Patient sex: F
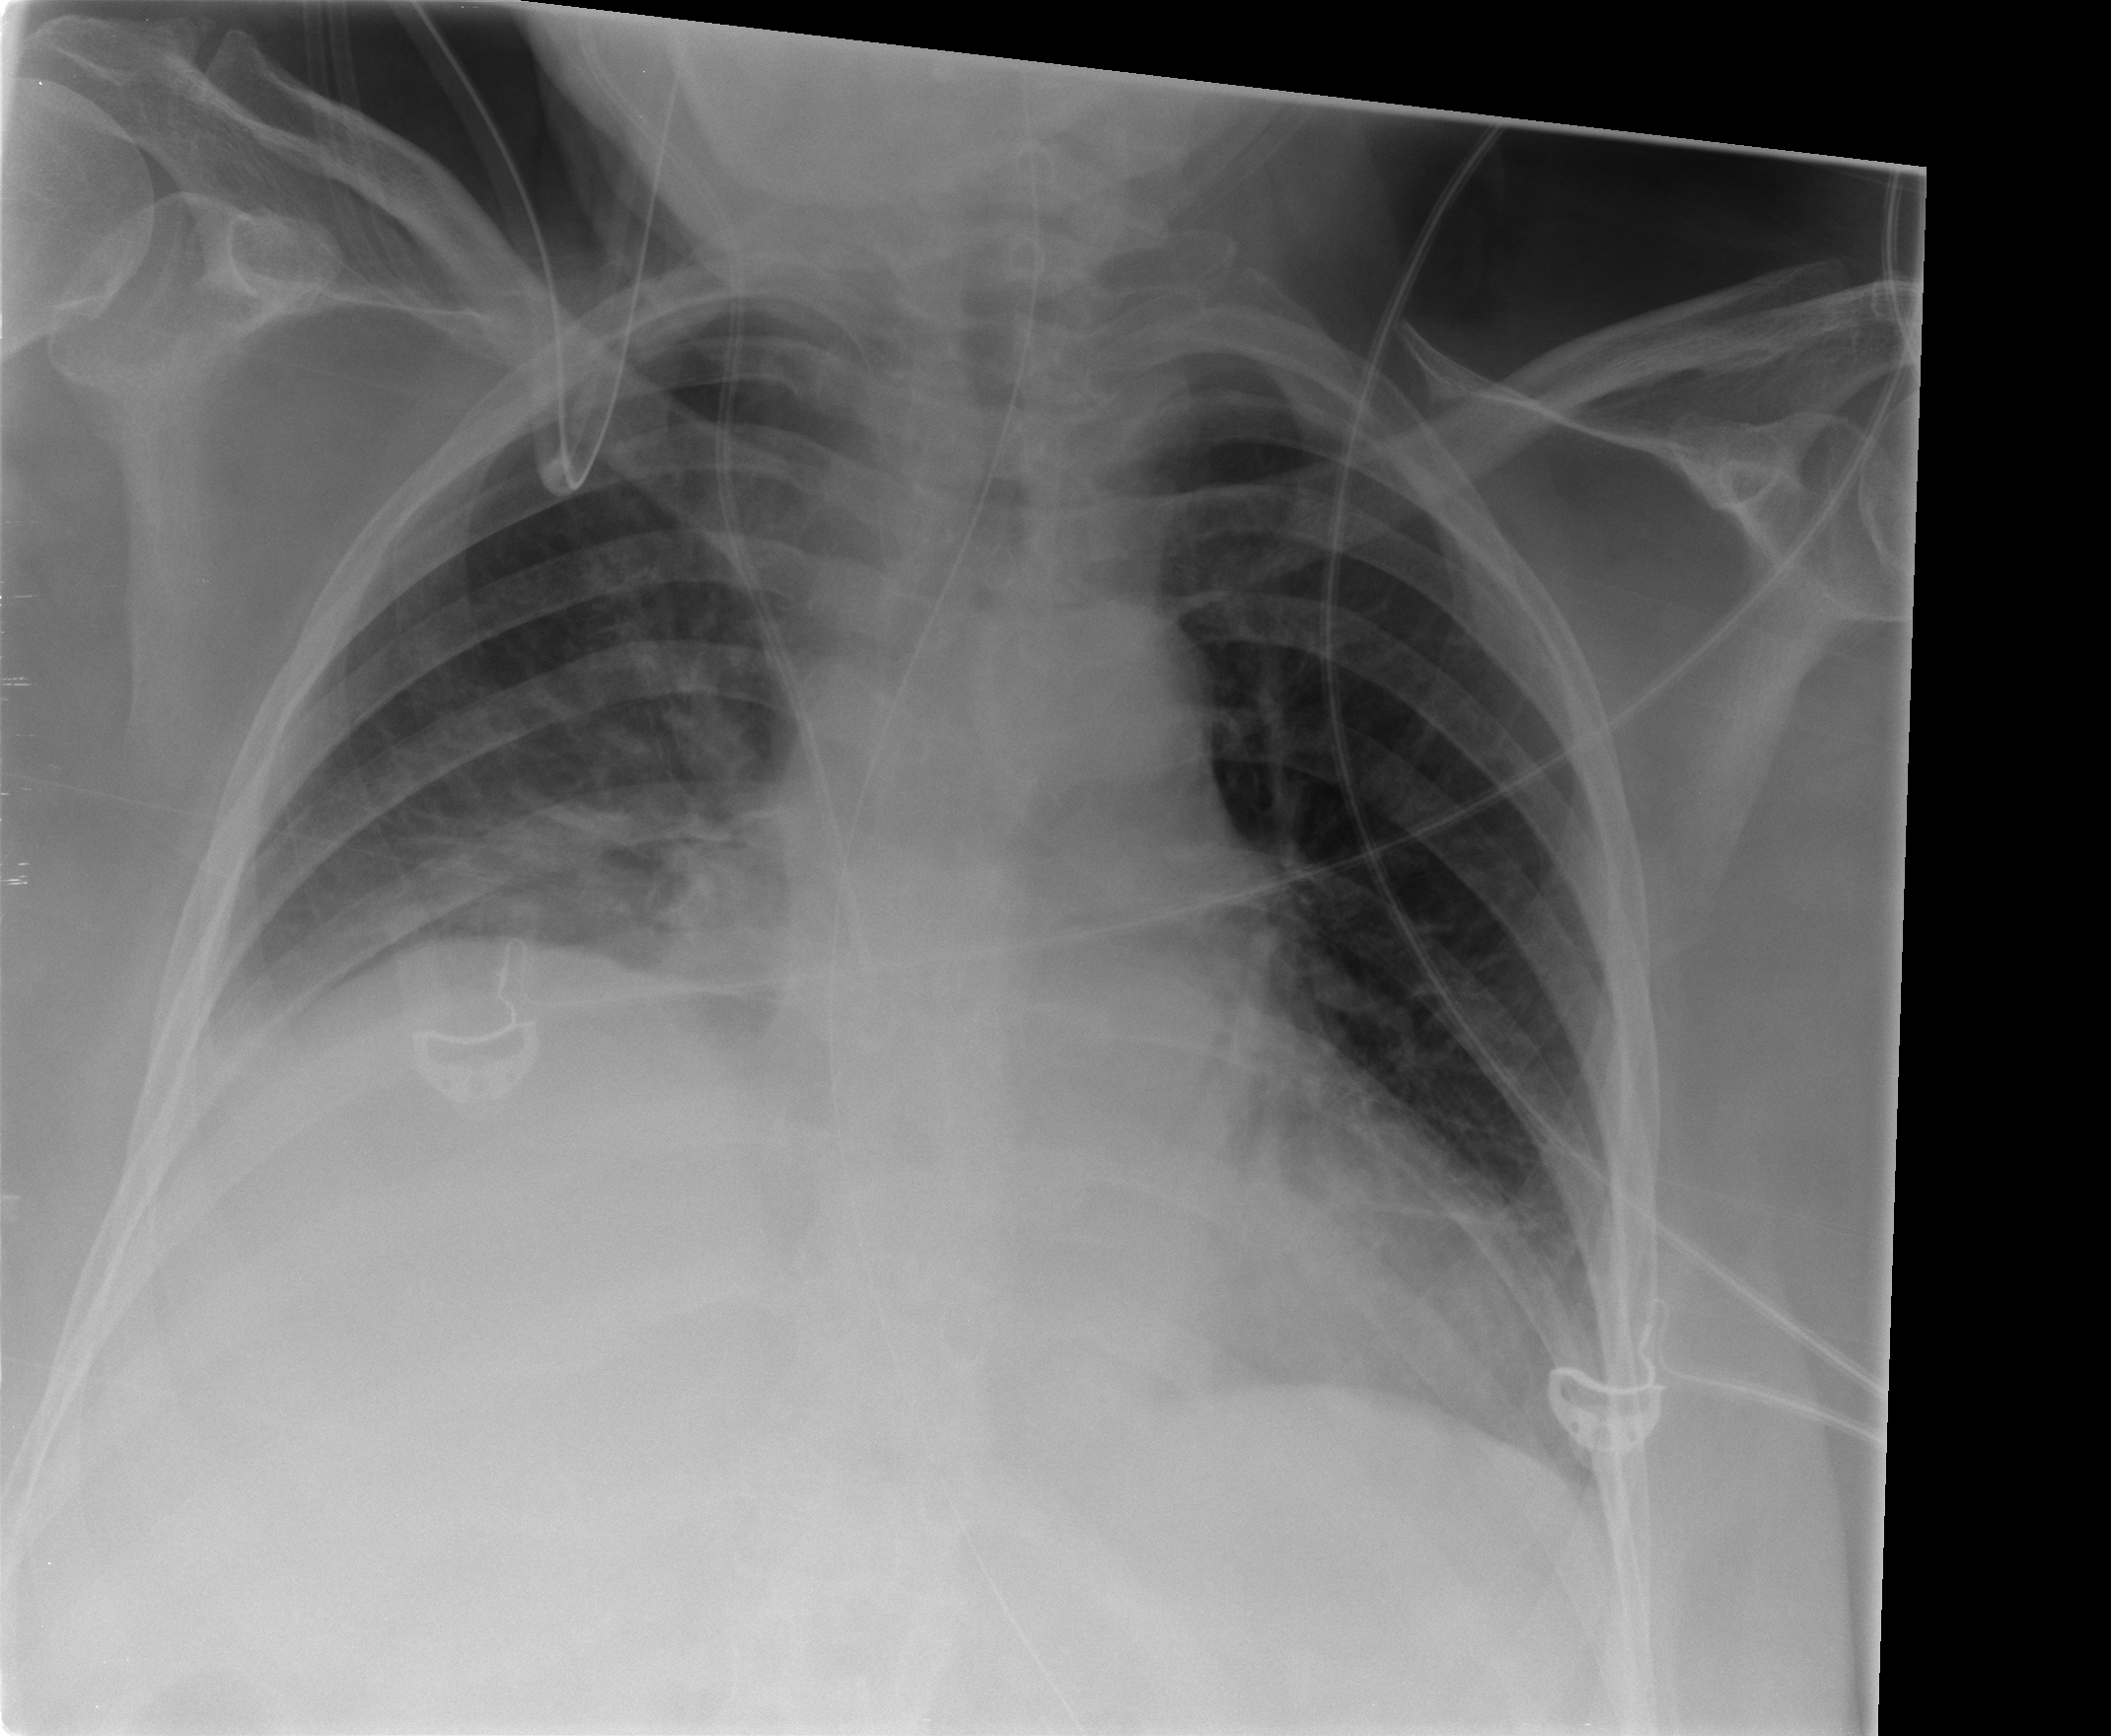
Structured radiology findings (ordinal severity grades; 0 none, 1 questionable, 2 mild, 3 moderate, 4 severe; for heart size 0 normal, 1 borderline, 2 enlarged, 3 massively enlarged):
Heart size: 0
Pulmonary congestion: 0
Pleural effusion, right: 2
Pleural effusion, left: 1
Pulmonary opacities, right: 1
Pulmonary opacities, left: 0
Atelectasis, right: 2
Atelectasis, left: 1